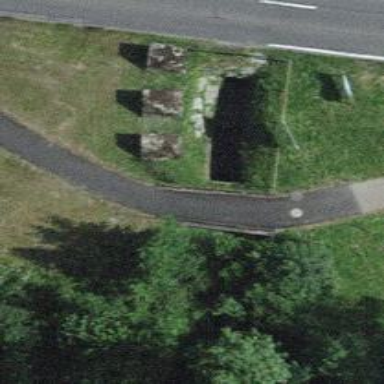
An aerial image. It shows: Tank trap barrier.